What modifications can be observed between these two pictures?
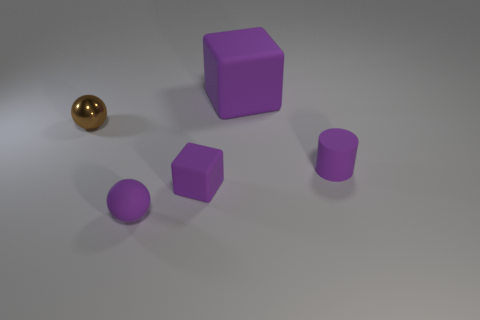
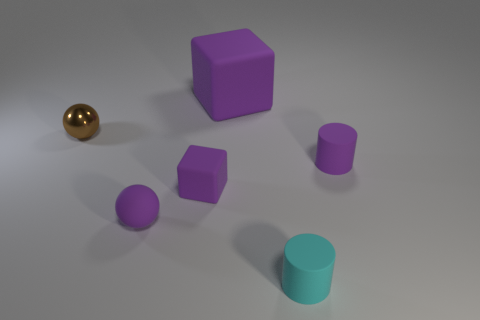
the cyan cylinder has appeared
the tiny cyan matte cylinder in front of the purple sphere has been newly placed
the cyan object has been added
the small cyan matte cylinder that is in front of the tiny purple matte block has been newly placed
the small cyan matte cylinder in front of the purple rubber ball has appeared